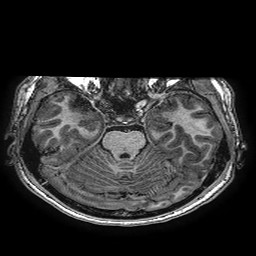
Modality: T1w
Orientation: coronal
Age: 16
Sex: male
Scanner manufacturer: ge
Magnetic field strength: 3 T
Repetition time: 0.00766 s
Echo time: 0.003476 s